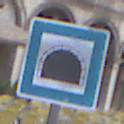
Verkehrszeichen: Tunnel
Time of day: SunriseSunset
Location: Outdoor (Urban)
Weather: PartlyCloudy
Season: NotSpecified
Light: Natural